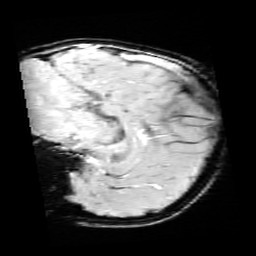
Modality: SWI
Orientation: sagittal
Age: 9
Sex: female
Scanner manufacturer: siemens
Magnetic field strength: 3 T
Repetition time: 0.027 s
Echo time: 0.02 s